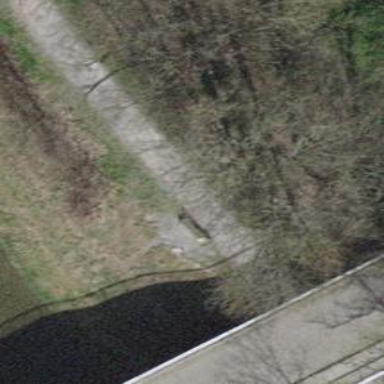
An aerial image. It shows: Brown bench.